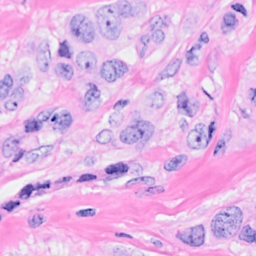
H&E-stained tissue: Breast